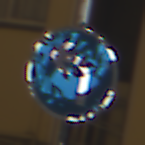
Verkehrszeichen: VorgeschriebeneFahrtrichtungLinks
Umgebung: Outdoor, Urban
Tageszeit: Night
Wetter: Clear
Licht: Artificial
Jahreszeit: NotSpecified
Kontrast: HighContrast